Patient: sex F, age 59
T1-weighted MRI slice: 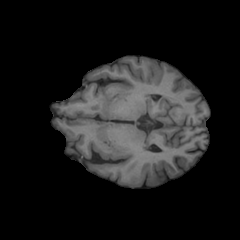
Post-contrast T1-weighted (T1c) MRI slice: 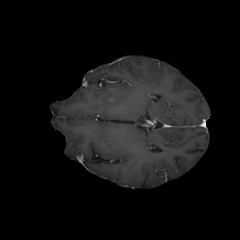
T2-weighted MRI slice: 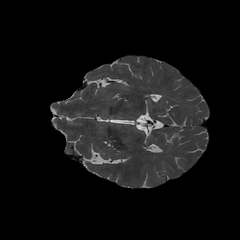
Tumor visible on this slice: no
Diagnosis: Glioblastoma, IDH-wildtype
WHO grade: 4